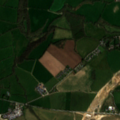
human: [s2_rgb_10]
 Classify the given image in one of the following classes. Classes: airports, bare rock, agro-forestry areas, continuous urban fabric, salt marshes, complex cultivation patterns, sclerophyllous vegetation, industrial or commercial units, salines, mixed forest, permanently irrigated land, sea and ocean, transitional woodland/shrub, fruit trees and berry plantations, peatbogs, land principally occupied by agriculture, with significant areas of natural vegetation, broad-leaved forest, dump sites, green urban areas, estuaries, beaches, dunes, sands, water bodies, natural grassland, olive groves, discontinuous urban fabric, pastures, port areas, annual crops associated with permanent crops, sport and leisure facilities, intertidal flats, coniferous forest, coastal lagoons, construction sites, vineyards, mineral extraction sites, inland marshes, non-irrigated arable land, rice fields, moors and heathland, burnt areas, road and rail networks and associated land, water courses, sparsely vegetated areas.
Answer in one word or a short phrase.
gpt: construction sites, non-irrigated arable land, pastures